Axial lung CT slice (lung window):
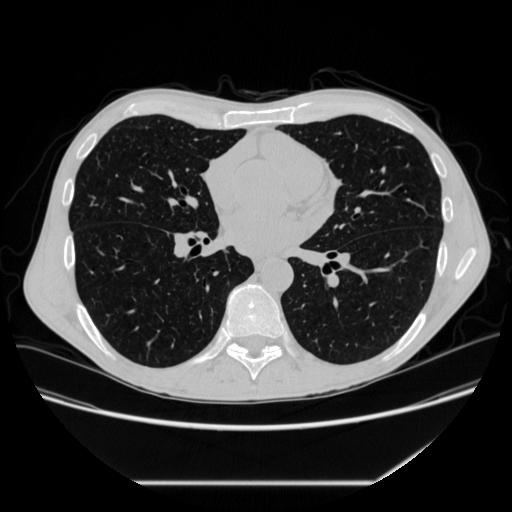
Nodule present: no